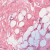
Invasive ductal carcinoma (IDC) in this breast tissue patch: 0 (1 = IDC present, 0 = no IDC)